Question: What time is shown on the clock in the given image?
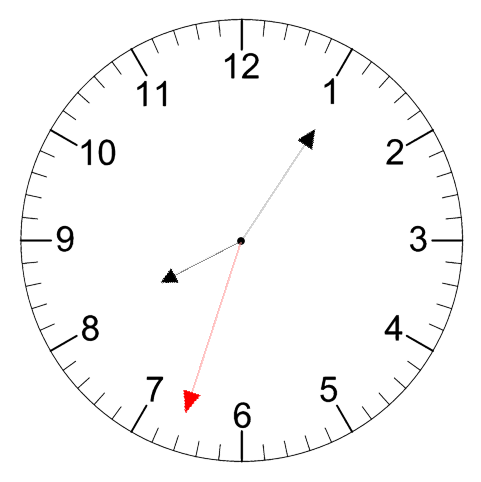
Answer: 08:05:33